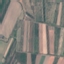
Land use / land cover class: PermanentCrop